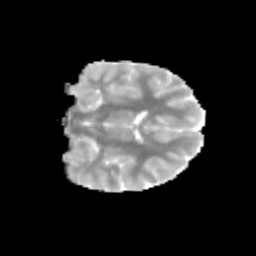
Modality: MD
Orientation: coronal
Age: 11
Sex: female
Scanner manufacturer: siemens
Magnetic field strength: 3 T
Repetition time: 3.8 s
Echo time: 0.07 s